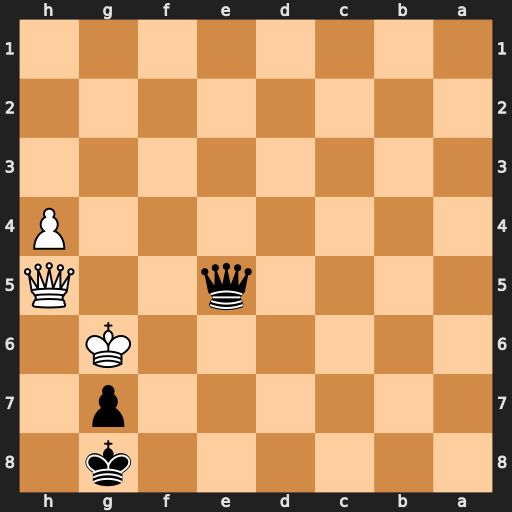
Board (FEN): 6k1/6p1/6K1/4q2Q/7P/8/8/8
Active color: b
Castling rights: -
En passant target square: -
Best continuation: Qf6#